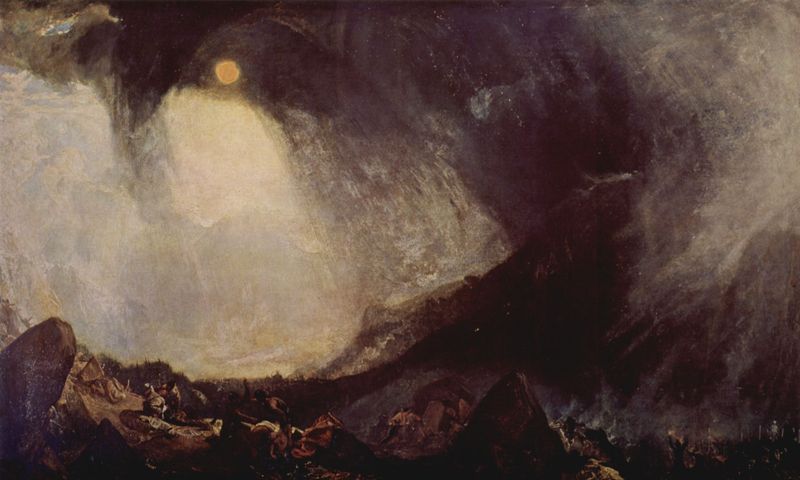
Titel: Schneesturm: Hannibal und sein Heer überqueren die Alpen
Künstler: William Turner
Standort: London
Institution: Tate Gallery
Schlagwörter: berg, blau, dunkel, felsen, gemälde, gestein, gewitter, himmel, kampf, mann, meer, wasser, wolken, frauen, gelb, landschaft, menschen, ufer, blumen, braun, frau, grau, hell, licht, männer, schwarz, weiss, hund, schnee, tiere, wolke, leute, malerei, gericht, stein, steine, öl, horizont, häuser, hügel, natur, wind, rauch, sonne, personen, england, kontrast, tal, bauern, pferd, pferde, gischt, küste, strand, welle, wellen, düster, moderne, afrika, berge, fels, gebirge, hang, dorf, nebel, geröll, reißend, romantik, angst, brandung, constable, flut, katastrophe, krieg, schlacht, sturm, sturmflut, turner, unwetter, wetter, woge, zerstörung, finster, lichteinfall, regen, mond, antike, diesig, vulkan, alpen, geld, wirbel, mondschein, gefahr, dynamik, furcht, rom, landschaftsbild, gefährlich, verdeckt, hirten, lichtschein, tropfen, lager, russ, rum, riesenwelle, hannibal, bernardiner, ascheregen, springflut, fünster, gerlö